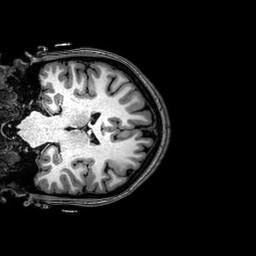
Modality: T1w
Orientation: coronal
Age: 20
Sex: female